Interaction volume radius: 10 \u00c5
Interaction volume height: 10 \u00c5
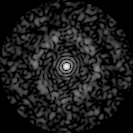
Disorder parameter: 0.8517